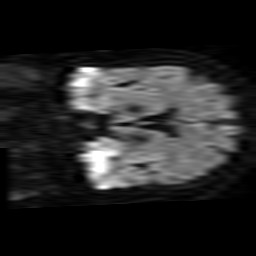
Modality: TRACE
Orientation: coronal
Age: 58
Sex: male
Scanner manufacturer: philips
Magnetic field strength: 1.5 T
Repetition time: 4.783 s
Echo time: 0.07764 s